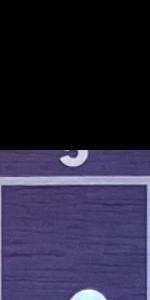
Label: Empty